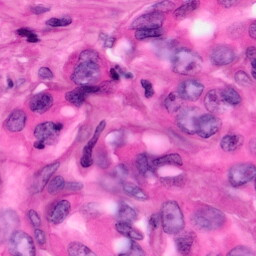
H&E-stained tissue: Pancreatic